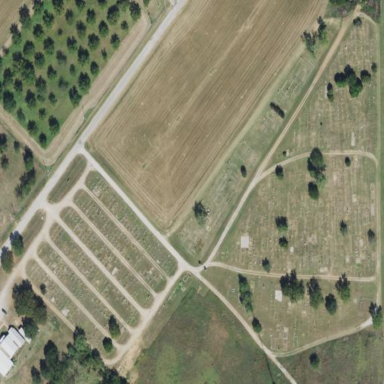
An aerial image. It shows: Cemetery.